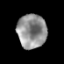
Tissue: prostate
Cell type: T cells
Senescence score: 0.3439
Nuclear area (px): 977
Mean DAPI intensity: 144.962